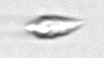
Label: Oxytoxum